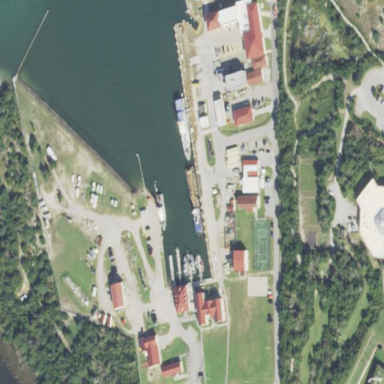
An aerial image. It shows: Coast guard facility located within military area.